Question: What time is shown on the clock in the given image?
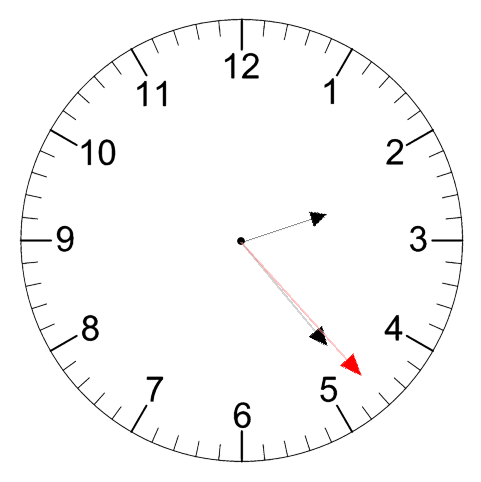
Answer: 02:23:23